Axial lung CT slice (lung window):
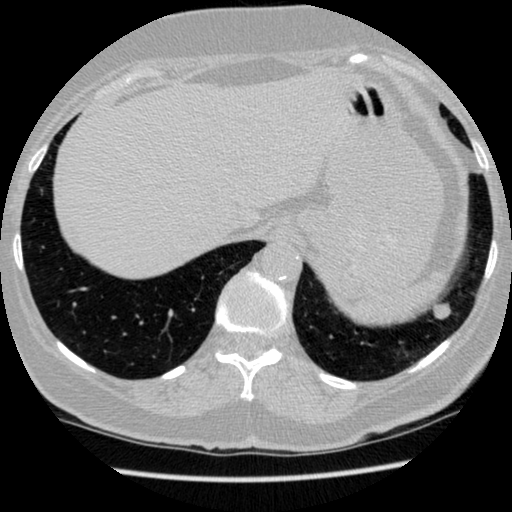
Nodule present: yes
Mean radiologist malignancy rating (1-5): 3.5